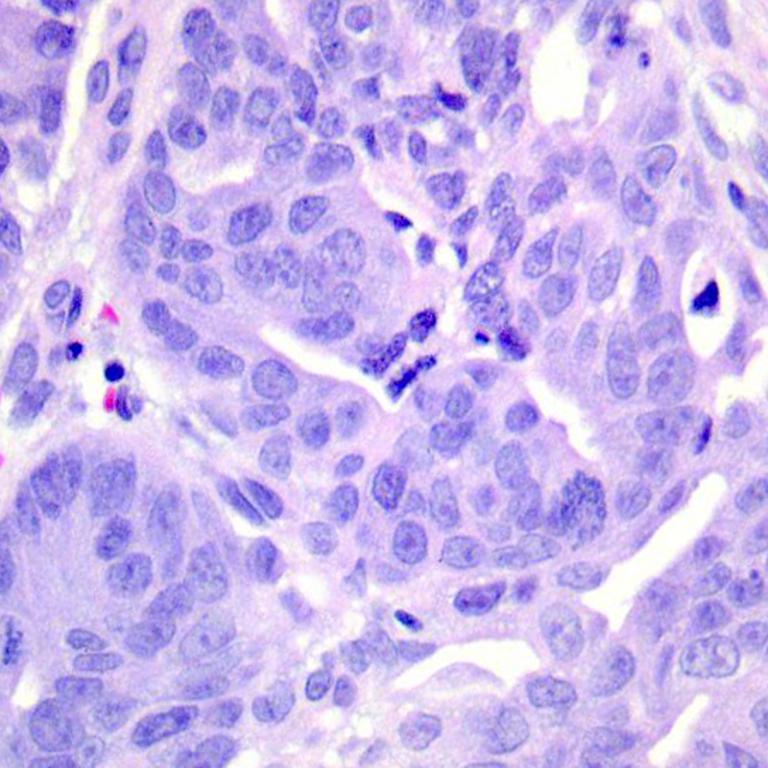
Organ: colon
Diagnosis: adenocarcinomas